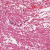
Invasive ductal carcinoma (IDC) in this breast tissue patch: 0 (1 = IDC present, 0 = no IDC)